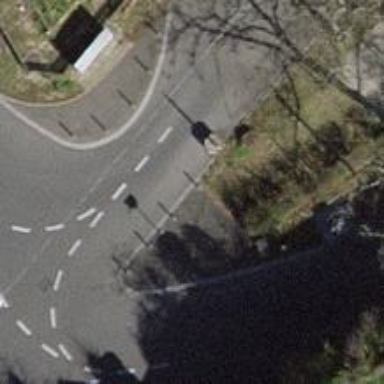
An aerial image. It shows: Avenue lined with trees.